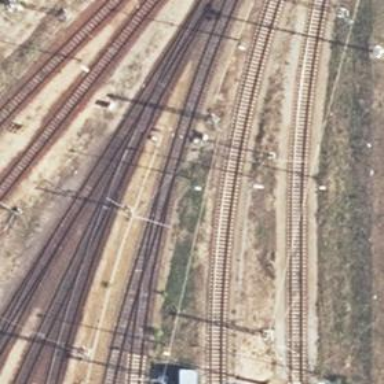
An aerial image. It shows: Railway switch.